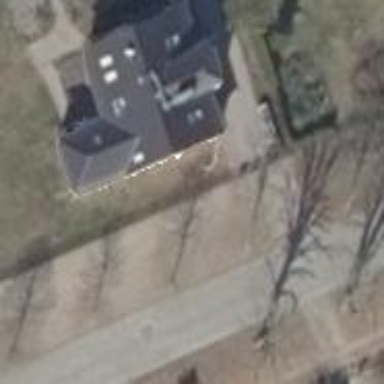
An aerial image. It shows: Simple house.